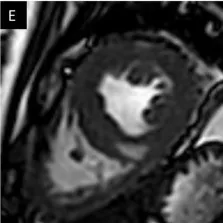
Late gadolinium enhancement (LGE) demonstrated high signal intensity of the cystic lesions indicating fibrotic tissue , Cine-CMR.
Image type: radiology (mri)